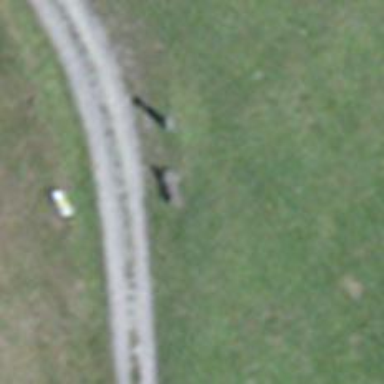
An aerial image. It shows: Bench.